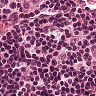
Metastatic tissue present: no